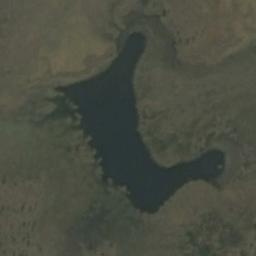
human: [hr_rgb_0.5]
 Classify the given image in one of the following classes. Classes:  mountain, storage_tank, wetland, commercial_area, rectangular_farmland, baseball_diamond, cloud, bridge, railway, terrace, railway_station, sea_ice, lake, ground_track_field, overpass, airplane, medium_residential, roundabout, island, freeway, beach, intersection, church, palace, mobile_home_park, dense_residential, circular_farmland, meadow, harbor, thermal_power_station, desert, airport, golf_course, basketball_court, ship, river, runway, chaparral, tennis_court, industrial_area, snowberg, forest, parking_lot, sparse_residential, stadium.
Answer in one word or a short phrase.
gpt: lake